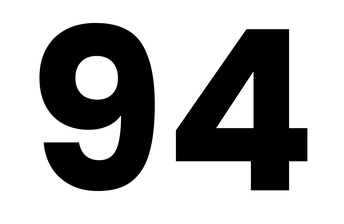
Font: Poppins-Bold